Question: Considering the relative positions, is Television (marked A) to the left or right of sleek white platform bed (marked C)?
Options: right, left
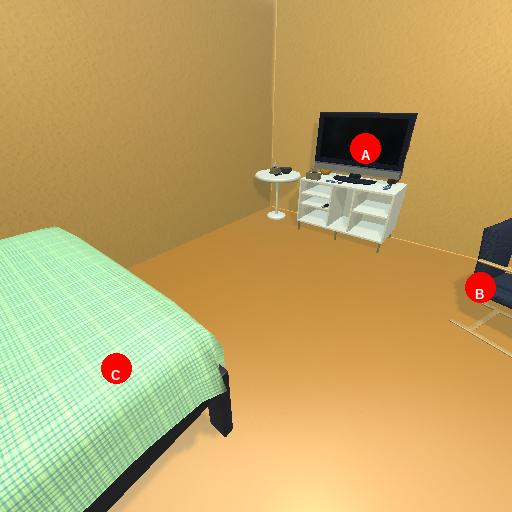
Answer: right